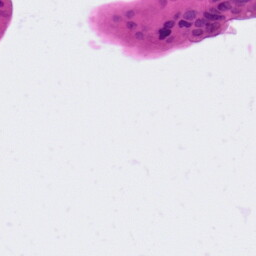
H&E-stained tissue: Colon